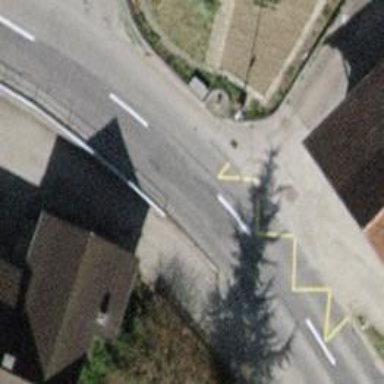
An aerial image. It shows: Bus stop with platform for public transport.